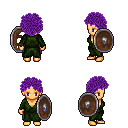
a pixel art fantasy rpg character, female body template, human, tanned skin, green robe, magenta pants, purple curly afro hairstyle, shield, four views (front, back, left, right), 2x2 character sprite sheet, small pixel art, hard edges, no anti-aliasing